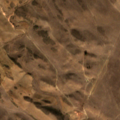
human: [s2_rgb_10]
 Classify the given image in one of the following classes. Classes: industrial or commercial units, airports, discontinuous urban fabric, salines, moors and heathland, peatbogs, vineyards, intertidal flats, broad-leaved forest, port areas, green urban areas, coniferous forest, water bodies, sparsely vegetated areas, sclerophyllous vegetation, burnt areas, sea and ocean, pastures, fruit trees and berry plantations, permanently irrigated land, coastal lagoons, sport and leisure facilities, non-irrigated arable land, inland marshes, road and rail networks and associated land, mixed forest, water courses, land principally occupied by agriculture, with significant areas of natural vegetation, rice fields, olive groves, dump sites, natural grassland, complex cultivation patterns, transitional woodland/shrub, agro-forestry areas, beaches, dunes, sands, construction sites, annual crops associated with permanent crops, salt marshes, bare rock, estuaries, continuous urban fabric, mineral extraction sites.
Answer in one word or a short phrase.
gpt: non-irrigated arable land, land principally occupied by agriculture, with significant areas of natural vegetation